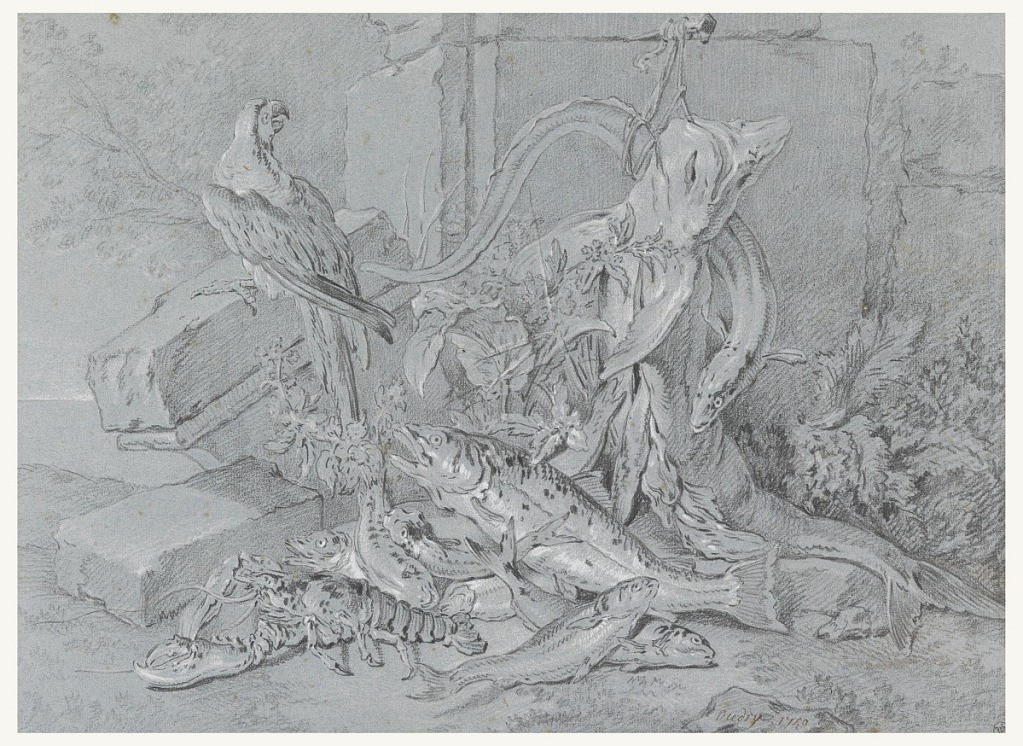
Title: Still-life with Fish and Parrot
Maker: Jean-Baptiste Oudry, French, 1686 – 1755
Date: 1740
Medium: Black and white chalk on blue laid paper
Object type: Drawing
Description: At the base of some stone building fragments, there is an arrangement of a dead lobster and a group of fish beneath a large fish and an eel dangling from a string affixed via a nail to the remains of the ruined wall. A live parrot, seen from the back, head turned in profile, is perched on a nearby stone at the upper left (above the marine still-life); plants, at right.